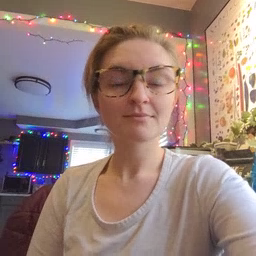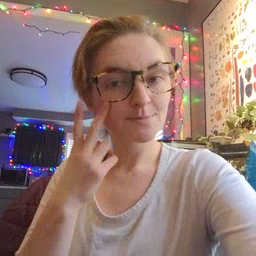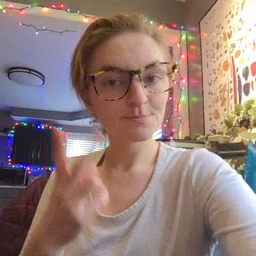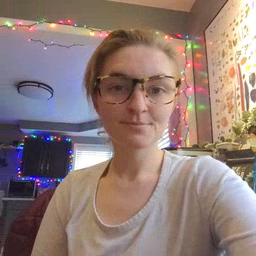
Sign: see